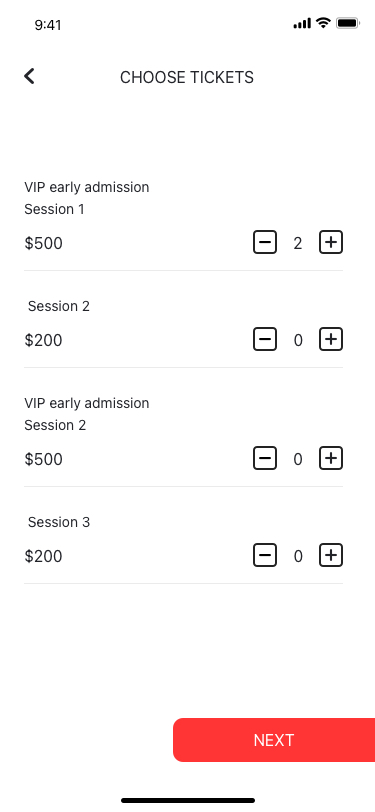
Text in this UI design:
VIP early admission
Session 1
$500
2
VIP early admission
Session 2
$500
0
 Session 2
$200
0
 Session 3
$200
0
NEXT
CHOOSE TICKETS